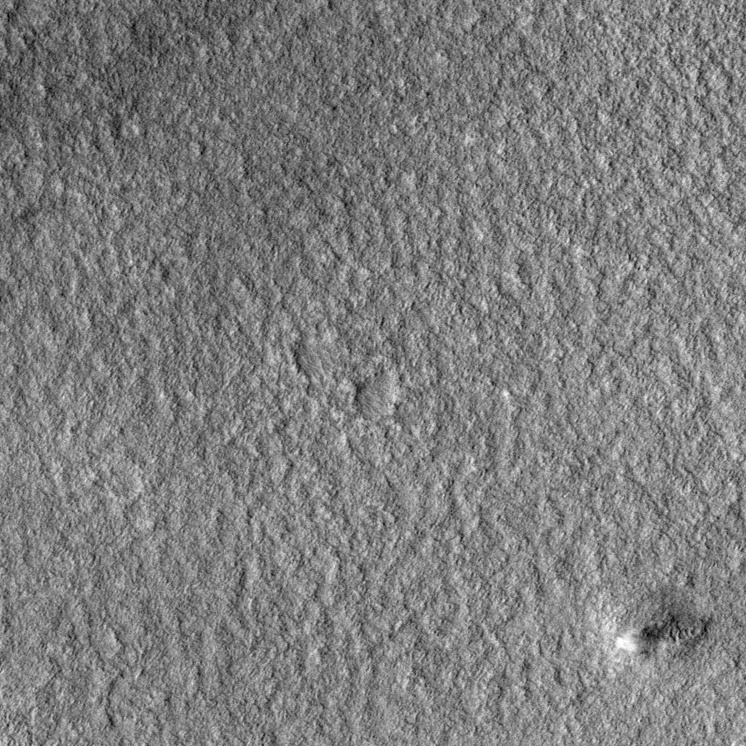
Label: dustdevil